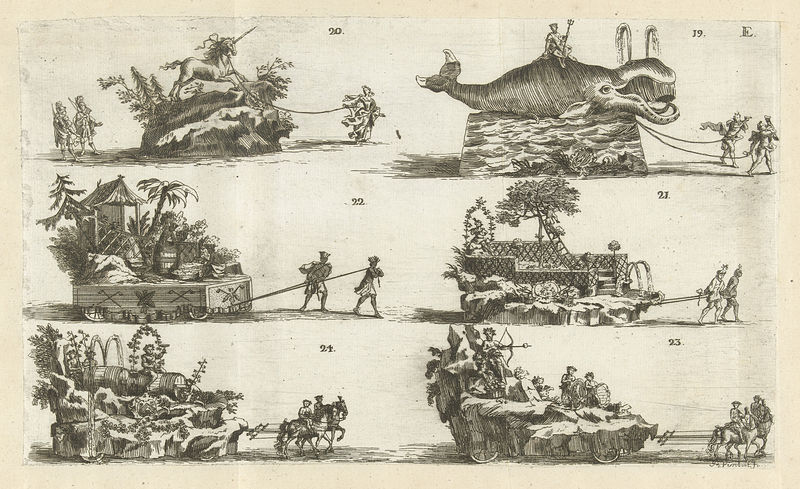
Titel: Zes vertoningen, genummerd 19-24
Künstler: Bernard Verschoot
Standort: Amsterdam
Institution: Rijksmuseum
Schlagwörter: cheval, chevaux, chariot, flèche, défilé, charette, triomphe, baleine